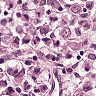
Metastatic tissue present: yes